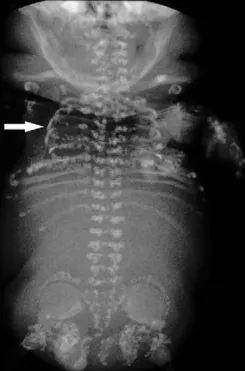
Post-delivery X-ray:. Small, and ,narrow thorax (arrows).
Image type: radiology (x_ray)